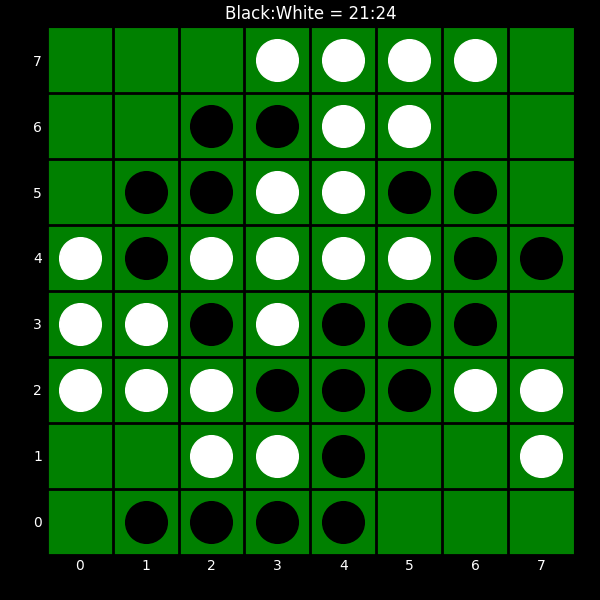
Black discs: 21
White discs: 24